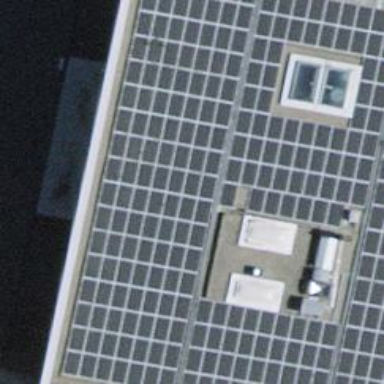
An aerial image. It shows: Solar power generator using photovoltaic method with solar photovoltaic panel types.